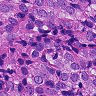
Metastatic tissue present: yes